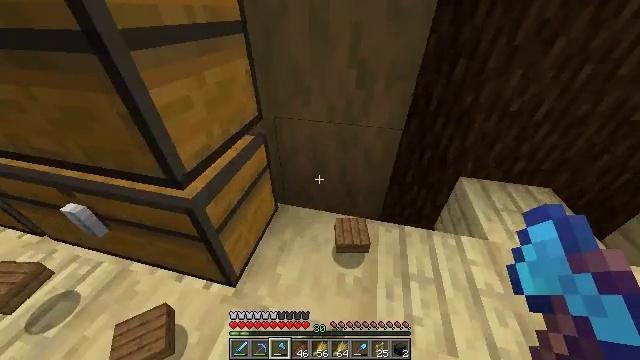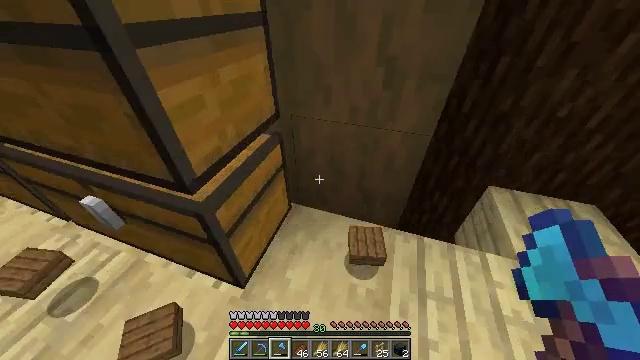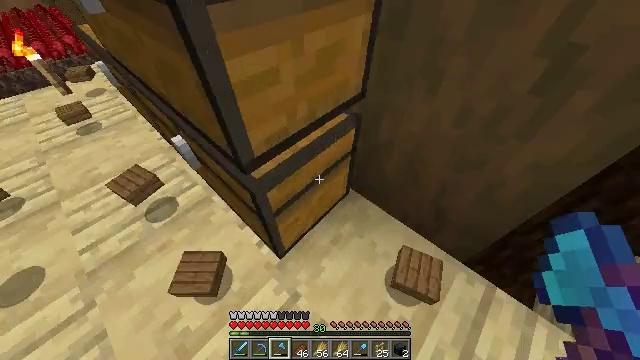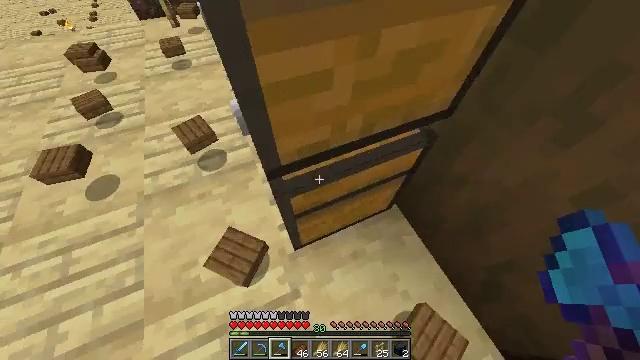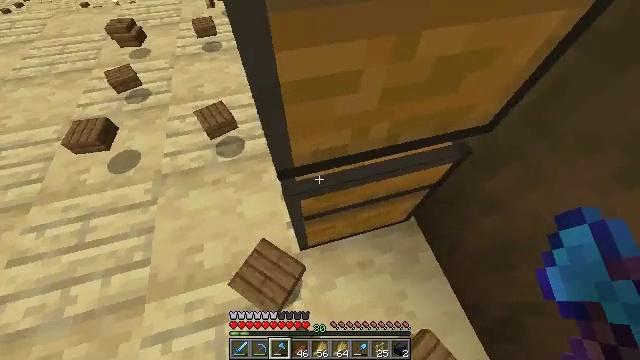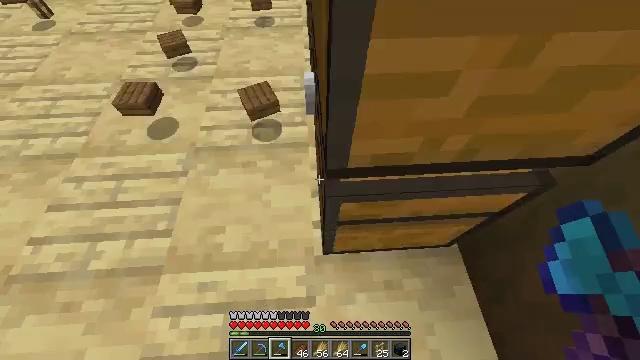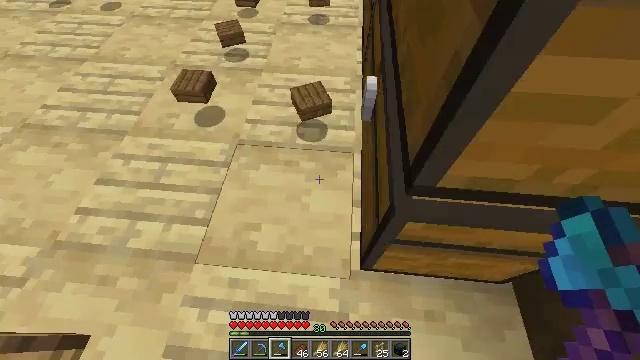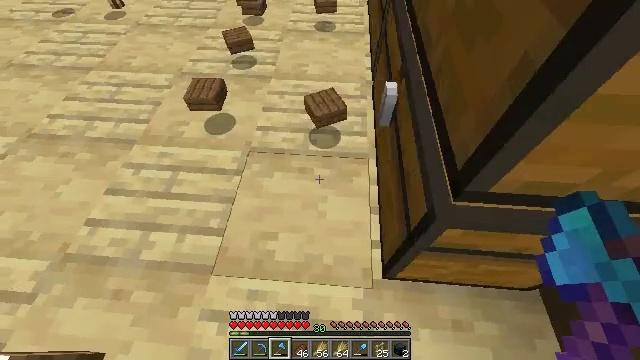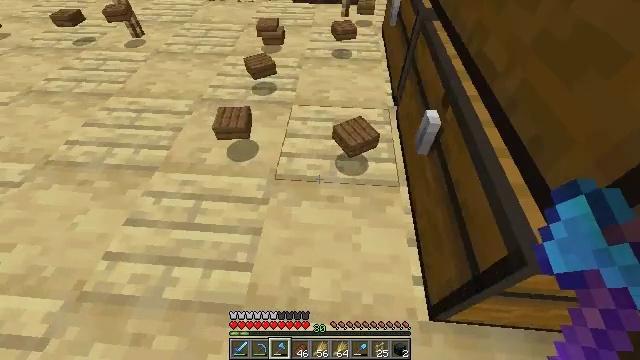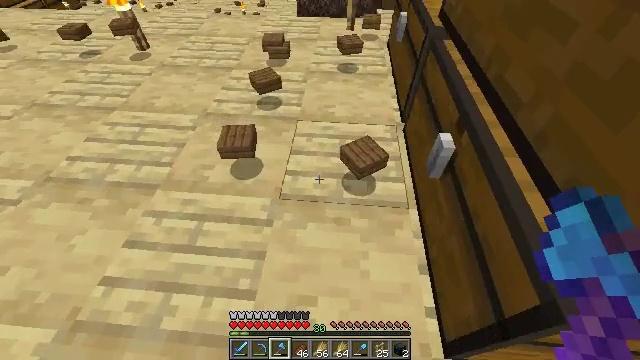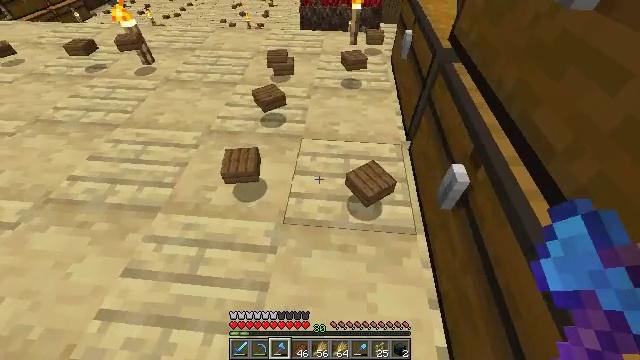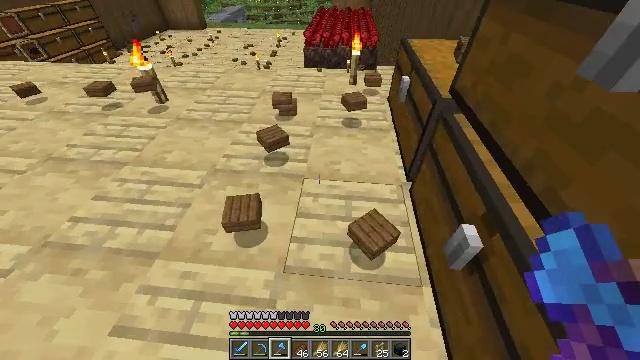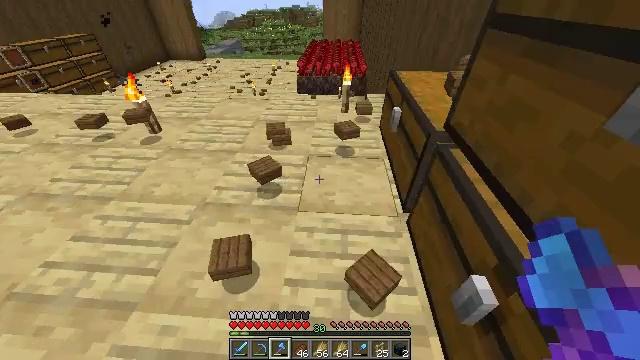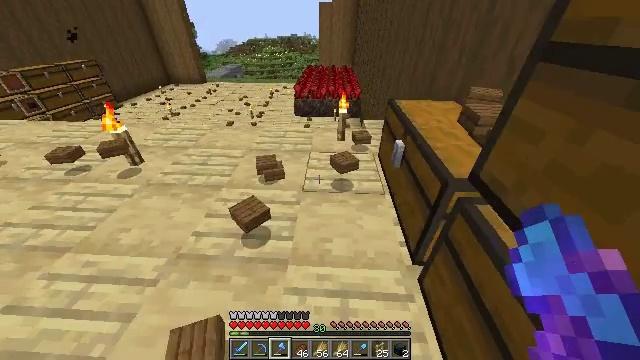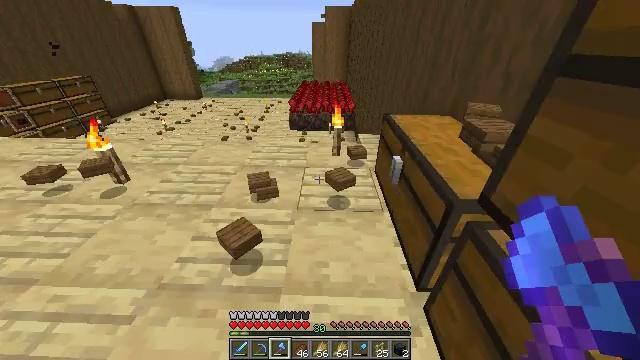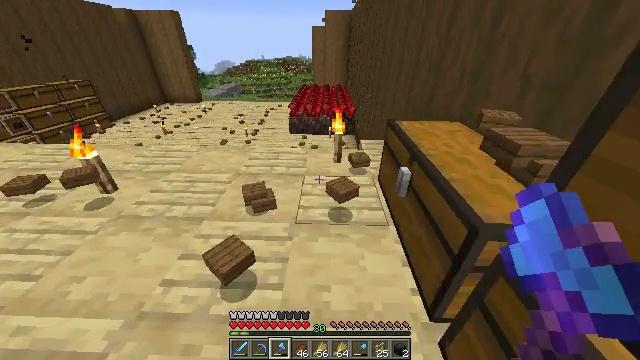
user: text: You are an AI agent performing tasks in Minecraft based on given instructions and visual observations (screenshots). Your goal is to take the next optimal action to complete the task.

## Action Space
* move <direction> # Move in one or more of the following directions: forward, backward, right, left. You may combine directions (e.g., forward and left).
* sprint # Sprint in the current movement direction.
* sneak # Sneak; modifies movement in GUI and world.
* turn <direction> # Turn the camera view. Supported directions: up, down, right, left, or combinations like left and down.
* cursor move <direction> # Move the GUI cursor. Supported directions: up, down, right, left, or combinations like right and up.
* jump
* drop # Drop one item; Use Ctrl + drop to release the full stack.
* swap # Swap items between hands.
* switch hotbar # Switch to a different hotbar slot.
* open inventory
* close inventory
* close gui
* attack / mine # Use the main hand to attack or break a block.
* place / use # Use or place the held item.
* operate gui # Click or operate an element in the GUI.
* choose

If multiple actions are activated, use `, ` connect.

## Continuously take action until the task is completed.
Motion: motion action
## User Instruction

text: Collect stripped spruce log as resource.
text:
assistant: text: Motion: move forward, sprint, turn left and down
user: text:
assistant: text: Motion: move forward, turn left and down
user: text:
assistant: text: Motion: turn left and down
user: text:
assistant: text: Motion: move left, turn left and down
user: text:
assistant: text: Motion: move left, turn left
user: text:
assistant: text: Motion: move left, turn left and up
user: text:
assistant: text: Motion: move left, turn up
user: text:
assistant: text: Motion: move forward, turn up
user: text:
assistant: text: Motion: move forward, sprint, turn up
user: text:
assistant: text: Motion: move forward, sprint
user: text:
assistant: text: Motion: move forward, sprint, turn up
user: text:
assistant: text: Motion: move forward, sprint, turn right and up
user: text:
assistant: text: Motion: move forward, sprint, turn right and up
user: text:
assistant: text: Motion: move forward, sprint, turn right and up
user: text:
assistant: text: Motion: move forward, sprint
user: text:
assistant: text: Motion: move forward, sprint
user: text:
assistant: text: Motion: move forward, sprint
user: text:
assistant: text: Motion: move forward, sprint
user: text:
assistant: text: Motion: move forward, sprint
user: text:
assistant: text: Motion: move forward, sprint
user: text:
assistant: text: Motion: move forward, sprint
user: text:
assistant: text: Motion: move forward, sprint, turn right and down
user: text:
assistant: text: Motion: move forward and move right, sprint, turn right and down
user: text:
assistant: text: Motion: move forward and move right, sprint, turn right and down
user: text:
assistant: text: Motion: move forward and move right, sprint, turn right and down
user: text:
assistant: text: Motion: move forward and move right, sprint, turn right and down
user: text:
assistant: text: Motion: move forward and move right, turn right
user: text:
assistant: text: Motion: move forward and move right, turn right
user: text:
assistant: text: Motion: move forward and move right
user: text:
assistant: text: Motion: move forward, jump